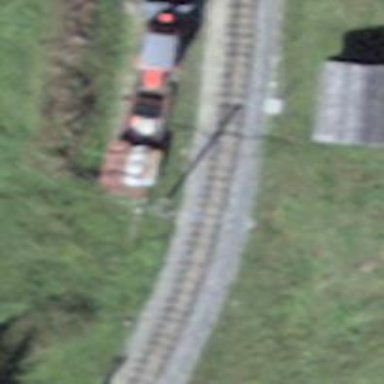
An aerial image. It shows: Narrow-gauge railway track electrified by contact line.